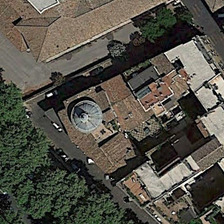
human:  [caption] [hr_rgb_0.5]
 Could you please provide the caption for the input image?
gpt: a church is near a row of green planes .

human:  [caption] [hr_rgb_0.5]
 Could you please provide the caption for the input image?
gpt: a church is near a row of green planes .

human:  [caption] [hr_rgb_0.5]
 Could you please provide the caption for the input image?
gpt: the buildings are colorful with some trees and the roads are grey .

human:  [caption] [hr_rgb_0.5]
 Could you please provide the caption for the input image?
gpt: there are many tall buildings .

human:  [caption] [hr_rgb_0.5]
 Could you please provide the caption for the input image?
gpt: there are many tall buildings .